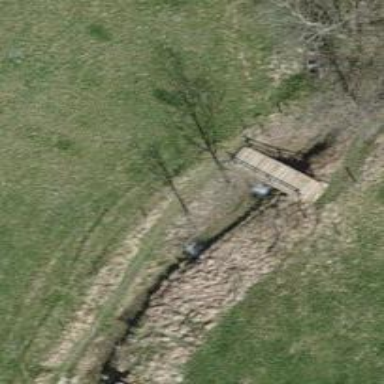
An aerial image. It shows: Grassy path on bridge with excellent trail visibility.